Question: I'm using the following code to load a grayscale JPG image, and query a single pixel's value from it:
'''
Raster data;
data = ImageIO.read (file).getData();
int [] buf = new int[1];
data.getPixel(0, 0, buf);
'''
The image I'm using for test purposes is this one:

When I open this image in Photoshop, and extract the colour information from the top left pixel, it tells me it is pure black (RGB 0,0,0). As far as I can see, there is no colour profile attached to the image, so it should be loaded identically by ImageIO. However, the result of the above code is that buf[0] contains 1. As my intended application is sensitive to this change (I am processing map elevation data with 0 indicating sea level or lower) I am wondering if either
1. I can rely on it always happening, and can rely on RGB 1,1,1 not also being decoded as value 1 (testing this, I get '3' out), or
2. there is any way of preventing the change?
Preventing the change would clearly be preferable -- if black is coming out as 1, and having tested white and seeing it come out as 250, this must mean that some values in the middle are going to be compressed so multiple source values come out with the same output value, so I am clearly losing information here. I'd ideally want to avoid information loss (and, yes, I'm aware that information was lost in the conversion of the map data to JPG, but this is how it was supplied to me by the original data provider, so it is impossible for me to recover that data... I'd like to avoid losing any more of it, though).
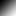
Answer: What's probably happening is that the JPEG does not have an embedded colorspace, and Photoshop's default colorspace is different from Java's default, resulting in slightly different pixel values. For example, Java could be assuming sRGB while Photoshop might be using AdobeRGB. You should verify that you're using the same colorspace in both Photoshop and Java.
EDIT:
I examined the image you included in your post with Photoshop, and found the following interesting info:
1. The colorspace is "uncalibrated" <exif:ColorSpace>65535</exif:ColorSpace>
2. The image is a CMYK TIFF file with 4 samples per pixel, not 3
Whatever is giving you (0,0,0) for the top-left corner and (255,255,255) for the bottom-right is applying some conversion function to the raw data, which is most definitely not pure black and pure white in this file.
Here's the entire XMP raw data set:
'''
<?xpacket begin="" id="W5M0MpCehiHzreSzNTczkc9d"?>
<x:xmpmeta xmlns:x="adobe:ns:meta/" x:xmptk="Adobe XMP Core 5.0-c060 61.134777, 2010/02/12-17:32:00 ">
<rdf:RDF xmlns:rdf="http://www.w3.org/1999/02/22-rdf-syntax-ns#">
<rdf:Description rdf:about=""
xmlns:xmpMM="http://ns.adobe.com/xap/1.0/mm/">
<xmpMM:DocumentID>45A47BED0B7E76061DB20B529F19C17E</xmpMM:DocumentID>
<xmpMM:InstanceID>45A47BED0B7E76061DB20B529F19C17E</xmpMM:InstanceID>
</rdf:Description>
<rdf:Description rdf:about=""
xmlns:dc="http://purl.org/dc/elements/1.1/">
<dc:format>image/jpeg</dc:format>
</rdf:Description>
<rdf:Description rdf:about=""
xmlns:photoshop="http://ns.adobe.com/photoshop/1.0/">
<photoshop:ColorMode>1</photoshop:ColorMode>
</rdf:Description>
<rdf:Description rdf:about=""
xmlns:tiff="http://ns.adobe.com/tiff/1.0/">
<tiff:ImageWidth>16</tiff:ImageWidth>
<tiff:ImageLength>16</tiff:ImageLength>
<tiff:BitsPerSample>
<rdf:Seq>
<rdf:li>8</rdf:li>
<rdf:li>8</rdf:li>
<rdf:li>8</rdf:li>
<rdf:li>8</rdf:li>
</rdf:Seq>
</tiff:BitsPerSample>
<tiff:PhotometricInterpretation>1</tiff:PhotometricInterpretation>
<tiff:SamplesPerPixel>4</tiff:SamplesPerPixel>
<tiff:XResolution>72/1</tiff:XResolution>
<tiff:YResolution>72/1</tiff:YResolution>
<tiff:ResolutionUnit>2</tiff:ResolutionUnit>
</rdf:Description>
<rdf:Description rdf:about=""
xmlns:exif="http://ns.adobe.com/exif/1.0/">
<exif:ExifVersion>0221</exif:ExifVersion>
<exif:ColorSpace>65535</exif:ColorSpace>
<exif:PixelXDimension>16</exif:PixelXDimension>
<exif:PixelYDimension>16</exif:PixelYDimension>
</rdf:Description>
<rdf:Description rdf:about=""
xmlns:xmp="http://ns.adobe.com/xap/1.0/">
<xmp:CreateDate>2012-04-11T12:26:47-07:00</xmp:CreateDate>
<xmp:ModifyDate>2012-04-11T12:26:48-07:00</xmp:ModifyDate>
<xmp:MetadataDate>2012-04-11T12:26:48-07:00</xmp:MetadataDate>
</rdf:Description>
</rdf:RDF>
</x:xmpmeta>
'''